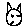
Label: cat